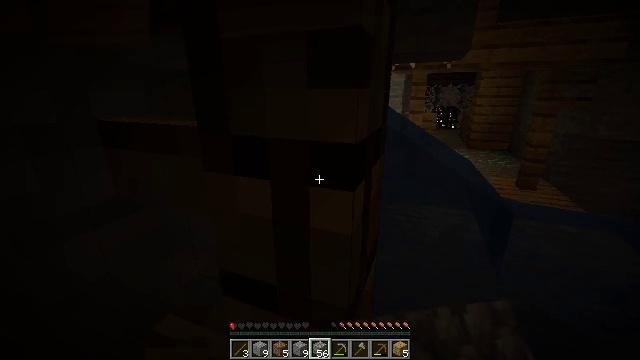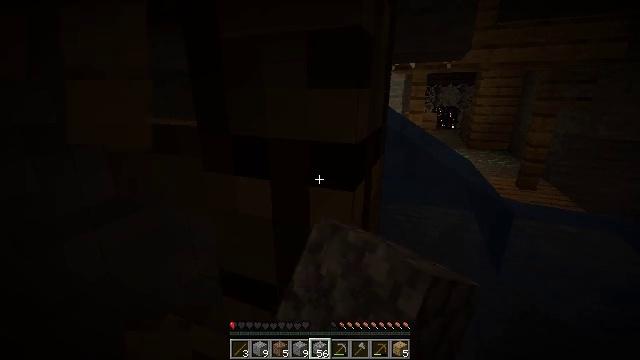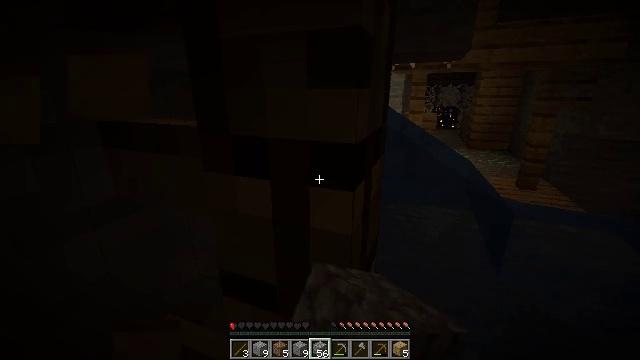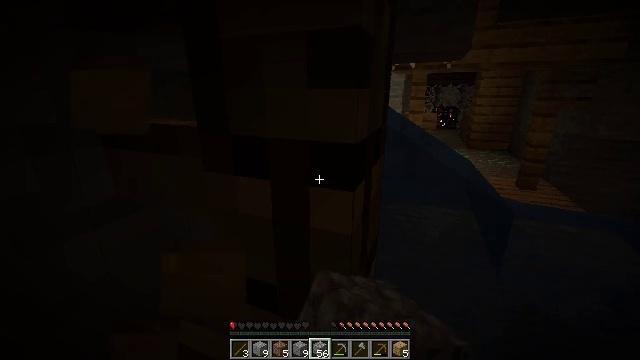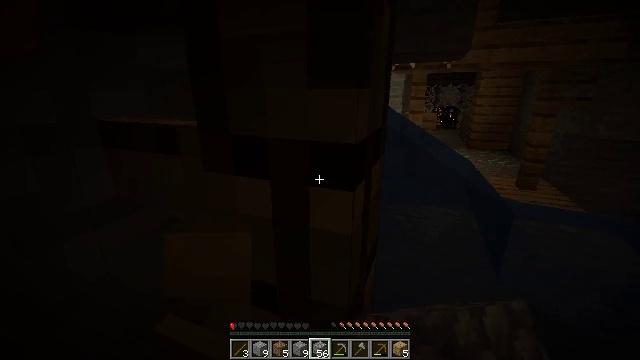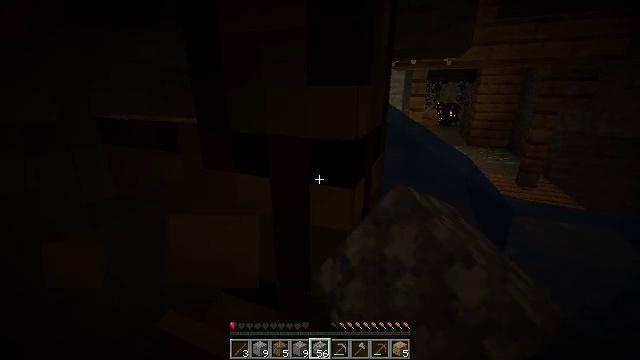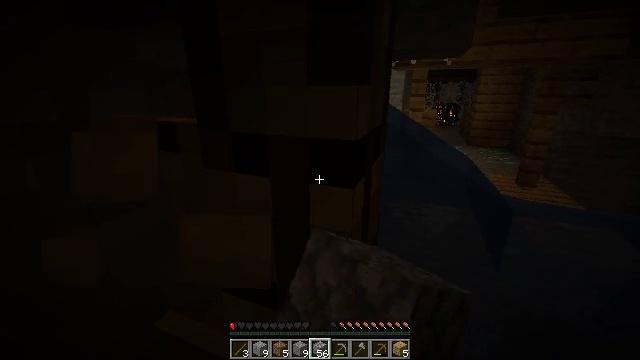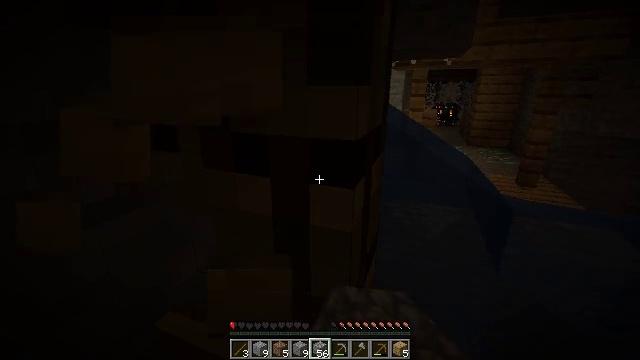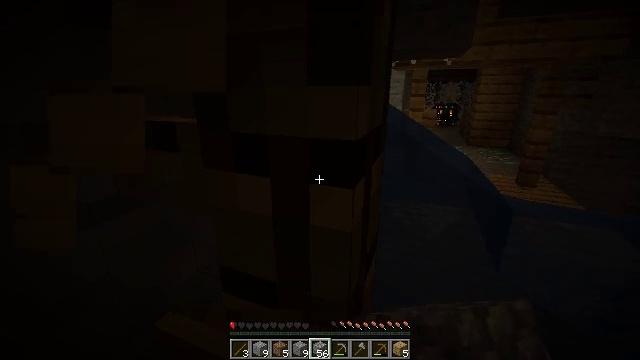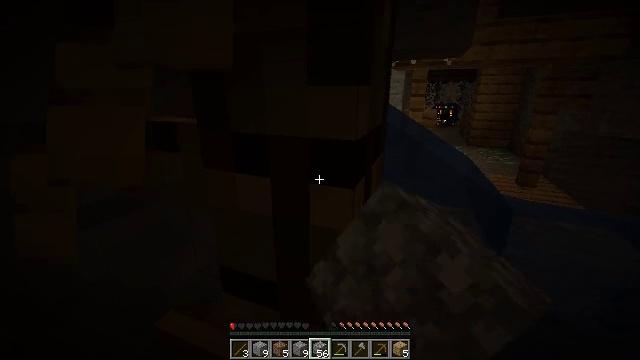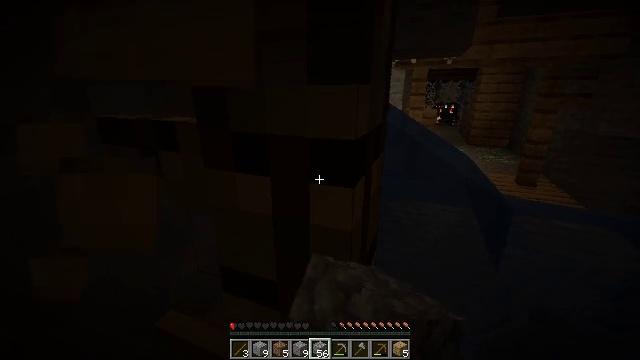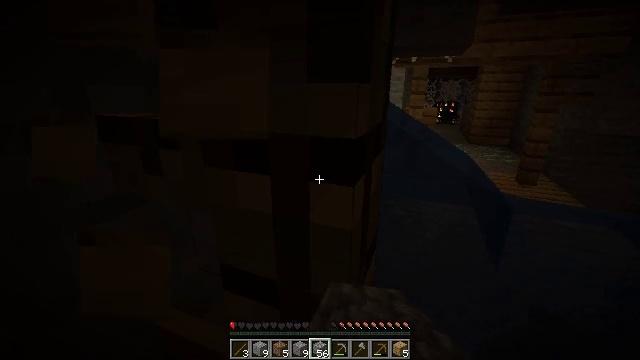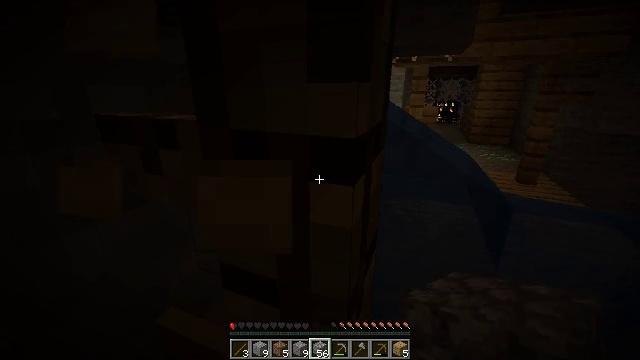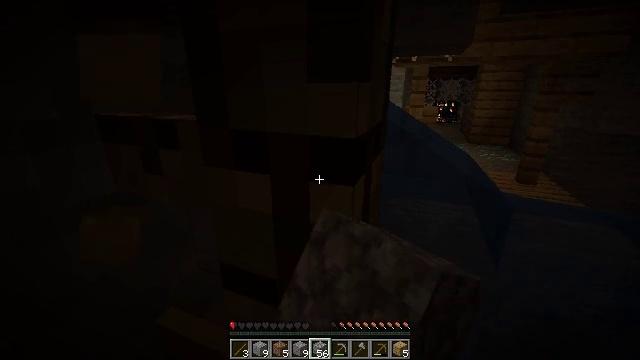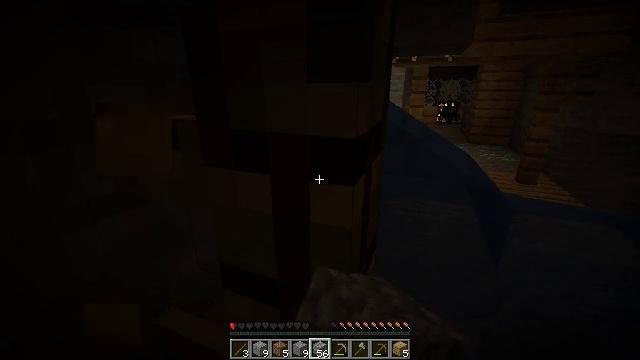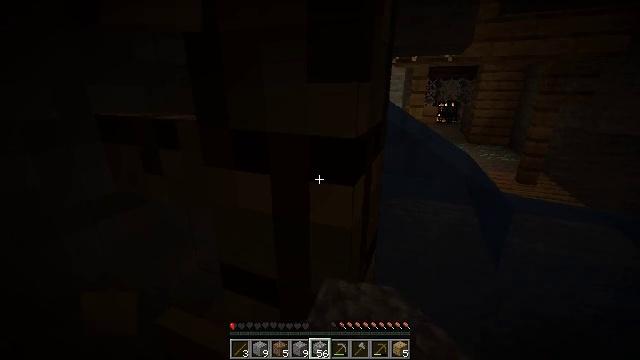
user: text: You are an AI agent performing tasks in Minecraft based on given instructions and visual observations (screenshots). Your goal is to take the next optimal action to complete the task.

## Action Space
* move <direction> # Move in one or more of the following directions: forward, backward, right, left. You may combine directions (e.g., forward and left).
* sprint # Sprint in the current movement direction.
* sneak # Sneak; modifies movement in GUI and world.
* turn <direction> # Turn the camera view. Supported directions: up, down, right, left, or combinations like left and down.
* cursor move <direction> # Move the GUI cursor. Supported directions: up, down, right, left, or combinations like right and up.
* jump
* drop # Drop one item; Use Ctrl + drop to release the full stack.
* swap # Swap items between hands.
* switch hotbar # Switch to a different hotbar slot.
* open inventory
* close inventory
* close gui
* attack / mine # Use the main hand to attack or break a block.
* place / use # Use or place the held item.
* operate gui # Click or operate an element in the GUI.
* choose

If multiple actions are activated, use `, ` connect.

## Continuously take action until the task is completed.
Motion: motion action
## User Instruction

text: Attack the oak fence to collect it.
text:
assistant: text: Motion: attack / mine
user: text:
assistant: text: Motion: attack / mine
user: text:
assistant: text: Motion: attack / mine
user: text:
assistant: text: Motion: attack / mine
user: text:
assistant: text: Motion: attack / mine
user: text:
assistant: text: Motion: attack / mine
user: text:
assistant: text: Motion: attack / mine
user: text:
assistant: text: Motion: attack / mine
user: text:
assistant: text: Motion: attack / mine
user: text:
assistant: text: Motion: attack / mine
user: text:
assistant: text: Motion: attack / mine
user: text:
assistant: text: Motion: attack / mine
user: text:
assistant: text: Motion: attack / mine
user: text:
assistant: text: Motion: attack / mine
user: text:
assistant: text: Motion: attack / mine
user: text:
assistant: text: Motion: attack / mine
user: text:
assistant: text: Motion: attack / mine
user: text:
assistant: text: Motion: attack / mine
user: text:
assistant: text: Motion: attack / mine
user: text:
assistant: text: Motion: attack / mine
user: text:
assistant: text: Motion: attack / mine
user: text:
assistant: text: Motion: attack / mine
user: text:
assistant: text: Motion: attack / mine
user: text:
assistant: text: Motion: attack / mine
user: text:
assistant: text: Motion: attack / mine
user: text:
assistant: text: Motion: attack / mine
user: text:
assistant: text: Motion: attack / mine
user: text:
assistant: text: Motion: attack / mine
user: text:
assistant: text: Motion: attack / mine
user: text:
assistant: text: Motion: attack / mine